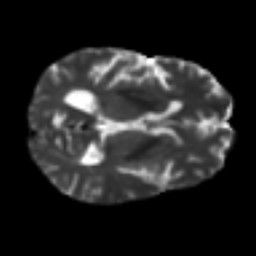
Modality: T2w
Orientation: axial
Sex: male
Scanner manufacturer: ge
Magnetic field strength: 3 T
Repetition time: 7 s
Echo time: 0.0811 s